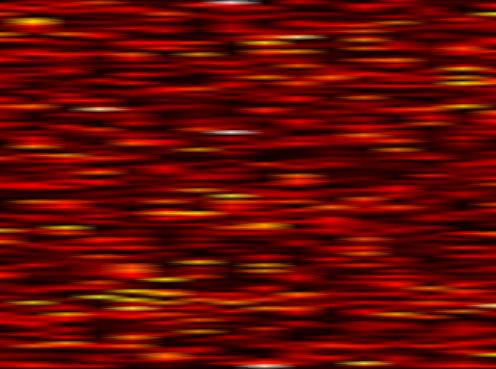
Label: WOLA